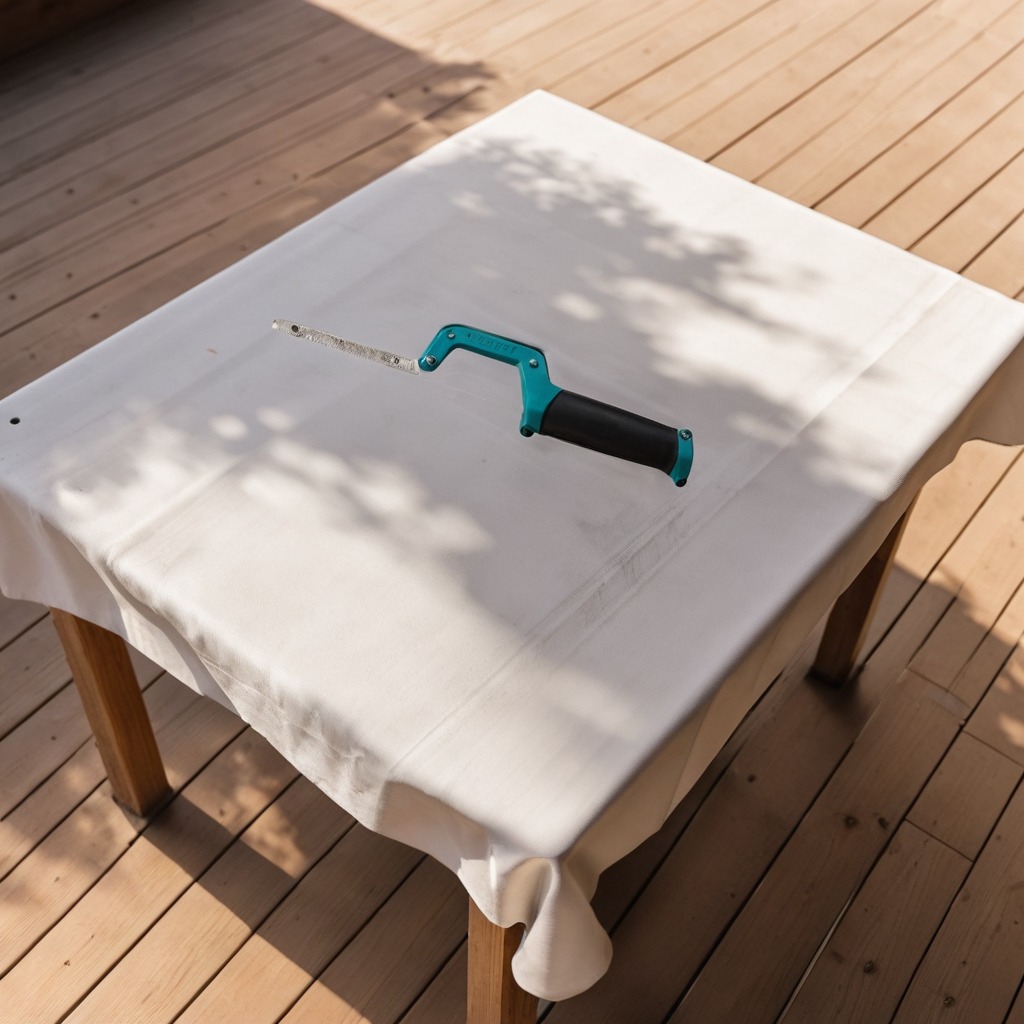
A metal saw is lying on a wooden table in an outdoor workshop during daytime bright natural light soft shadows worn but beneath the cloth.